The image is a wavelet scalogram (time versus scale/frequency) of a rolling-element bearing's vibration signal. What is the most likely bearing condition (normal, inner_race, outer_race, ball)?
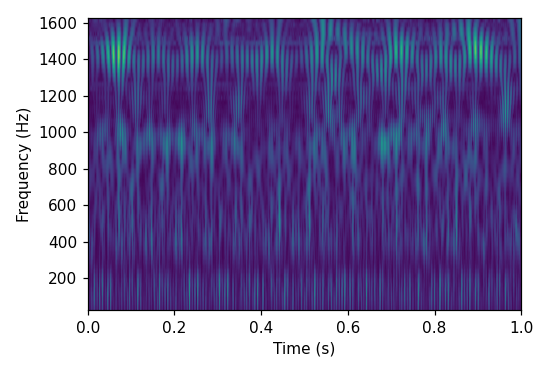
Answer: inner_race